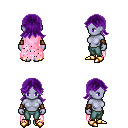
a pixel art fantasy rpg character, female body template, dark elf, purple skin, pink tattered cape, teal pants, purple loose hair, cloth bracers, gold boots, four views (front, back, left, right), 2x2 character sprite sheet, small pixel art, hard edges, no anti-aliasing